八年级 · 组合几何学
如图, 正方形 $A B C D$ 中, 点 $E 、 F$ 分别在 $B C 、 C D$ 上, $\triangle A E F$ 是等边三角形, 连接 $A C$ 交 $E F$ 于 $G$,
下列结论:

(1) $B E=D F$, (2) $\angle D A F=15^{\circ}$, (3) $A C$ 垂直平分 $E F$, (4) $B E+D F=E F$, (5) $S_{\triangle C E F}=2 S_{\triangle A B E}$.其中正确结论有 $(\quad)$ 个.

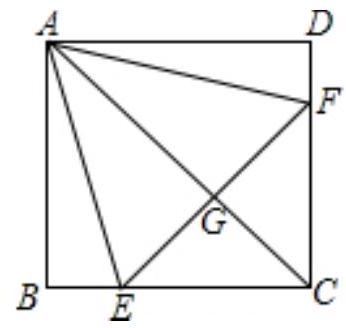
A. 4
B. 3
C. 2
D. 1
答案: A
解析: $\because$ 四边形 $A B C D$ 是正方形,

$\therefore A B=B C=C D=A D, \angle B=\angle B C D=\angle D=\angle B A D=90^{\circ}$.

$\because \triangle A E F$ 等边三角形,

$\therefore A E=E F=A F, \angle E A F=60^{\circ}$.

$\therefore \angle B A E+\angle D A F=30^{\circ}$.

在Rt $\triangle A B E$ 和Rt $\triangle A D F$ 中,

$\left\{\begin{array}{l}A E=A F \\ A B=A D\end{array}\right.$,

Rt $\triangle A B E \cong R t \triangle A D F(H L)$

$\therefore B E=D F$ (故①)正确).

$\angle B A E=\angle D A F$,

$\therefore \angle D A F+\angle D A F=30^{\circ}$,

即 $\angle D A F=15^{\circ}$ (故(2)正确),

$\because B C=C D$,

$\therefore B C-B E=C D-D F$, 即 $C E=C F$,

$\because A E=A F$

$\therefore A C$ 垂直平分 $E F$. (故(3)正确).

设 $E C=x$, 由勾股定理, 得

$E F=\sqrt{2} x, C G=\frac{\sqrt{2}}{2} x$,

$A G=A E \sin 60^{\circ}=E F \sin 60^{\circ}=2 \times C G \sin 60^{\circ}=\frac{\sqrt{6}}{2} x$,

$\therefore A C=\frac{\sqrt{6} x+\sqrt{2} x}{2}$,

$\therefore A B=\frac{\sqrt{3} x+x}{2}$,

$\therefore B E=\frac{\sqrt{3} x+x}{2}-x=\frac{\sqrt{3} x-x}{2}$,
$\therefore B E+D F=\sqrt{3} x-x \neq \sqrt{2} x$, (故(4)错误),

$\because S_{\triangle C E F}=\frac{x^{2}}{2}$,

$S_{\triangle A B E}=\frac{\frac{\sqrt{3} x-x}{2} \cdot \frac{\sqrt{3} x+x}{2}}{2}=\frac{x^{2}}{4}$,

$\therefore 2 S_{\triangle A B E}=\frac{x^{2}}{2}=S_{\triangle C E F}$, (故(5)正确).

综上所述, 正确的有 4 个,

故选: $A$.